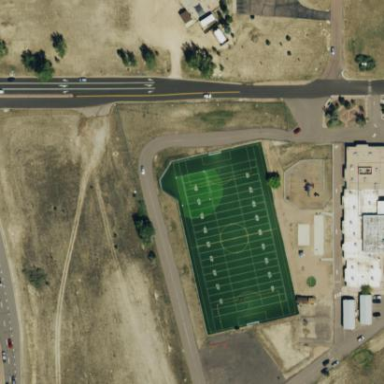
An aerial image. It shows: American football pitch for leisure and sport activities.